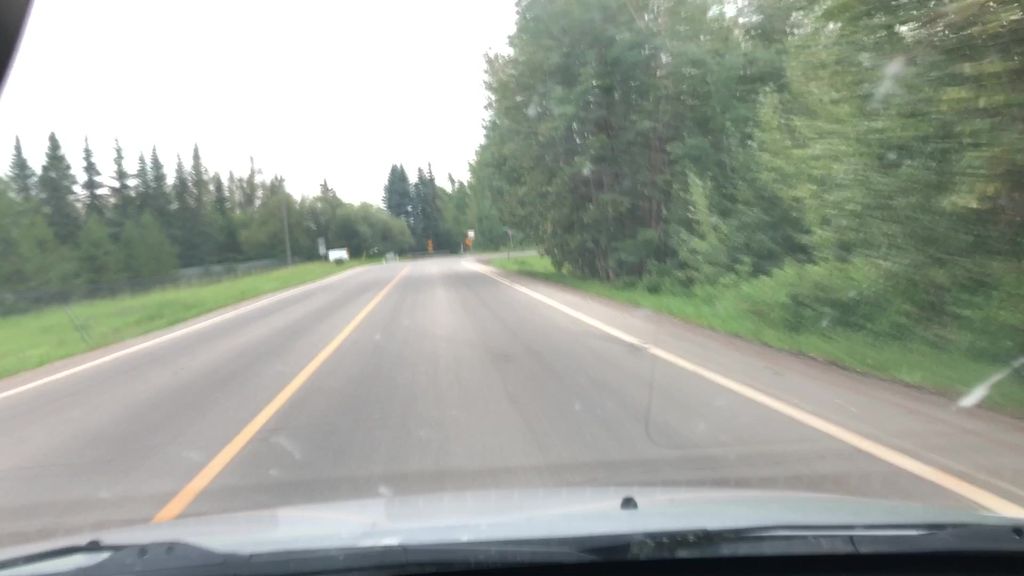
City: edmonton